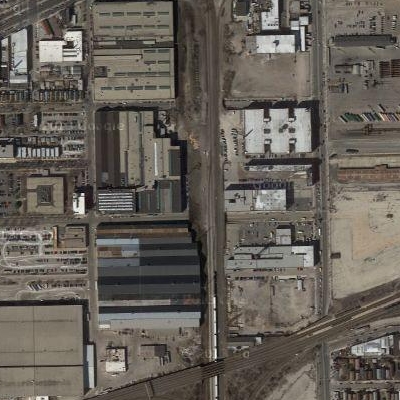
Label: cIndustry